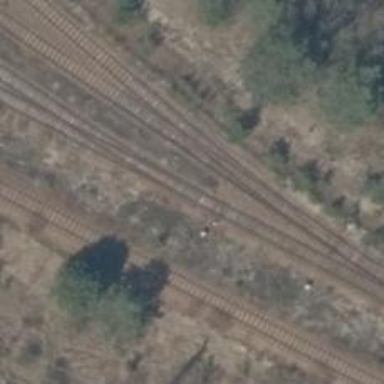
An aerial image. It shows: Railway switch.